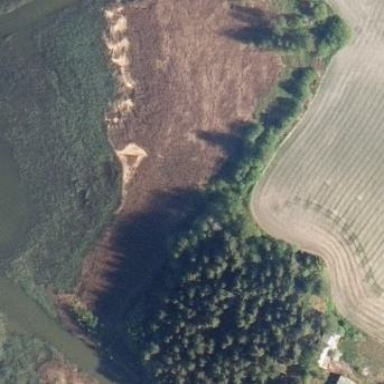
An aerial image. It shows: Reedbed wetland area.